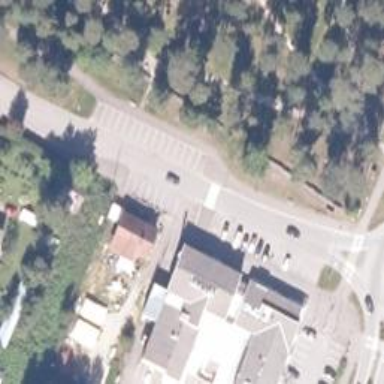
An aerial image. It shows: Asphalt cycleway with zebra crossing.